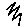
Label: zigzag